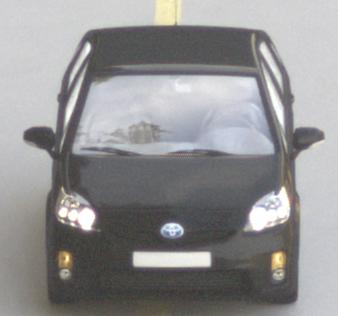
Make: Toyota
Model: Prius 1.5 Hybrid
Detailed model: Prius (HW2)
Model produced from: 2006/03
Model produced until: 2009/06
Doors: 5
Color: black
Road condition: dry road
Daytime: morning or afternoon
Contrast: medium contrast